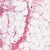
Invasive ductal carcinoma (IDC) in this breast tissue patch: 0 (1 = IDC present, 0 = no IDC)